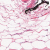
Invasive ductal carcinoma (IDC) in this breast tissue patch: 0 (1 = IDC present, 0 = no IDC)